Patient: sex M, age 75
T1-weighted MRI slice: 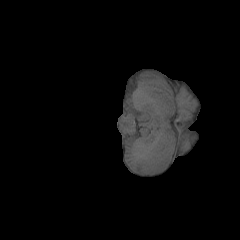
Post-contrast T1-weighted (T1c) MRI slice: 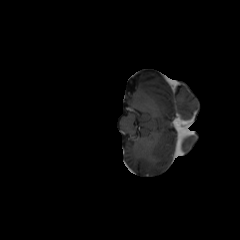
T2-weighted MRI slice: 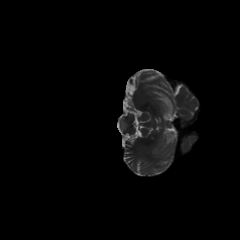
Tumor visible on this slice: no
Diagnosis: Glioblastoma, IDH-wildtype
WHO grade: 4